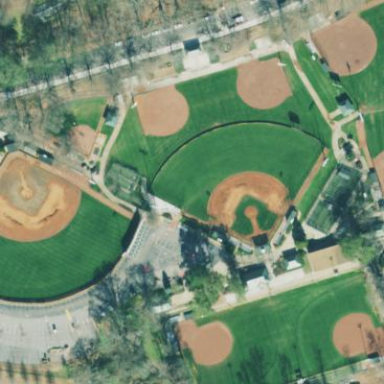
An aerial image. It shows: Baseball pitch for leisure land.